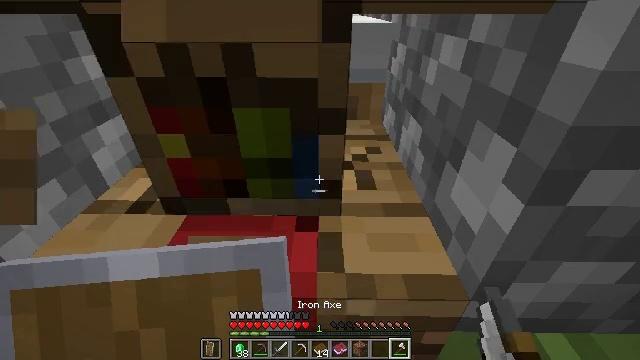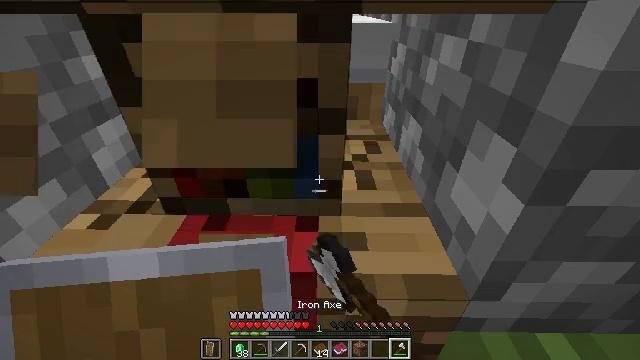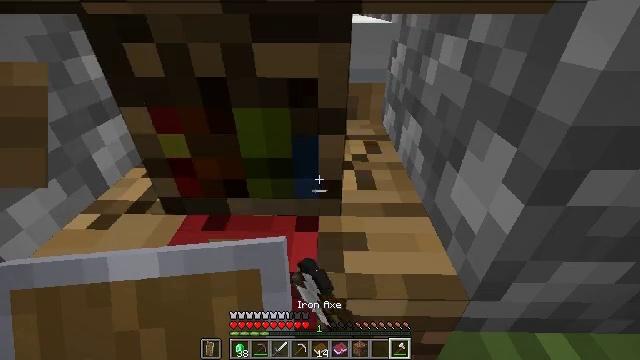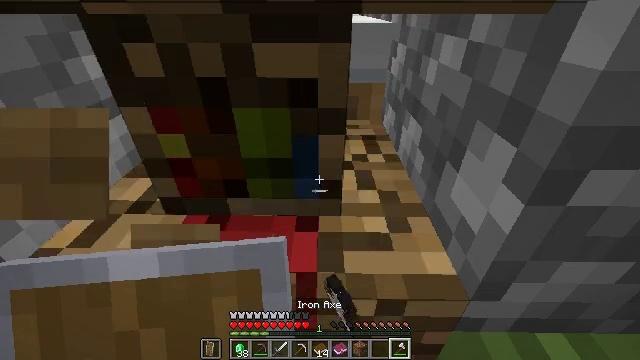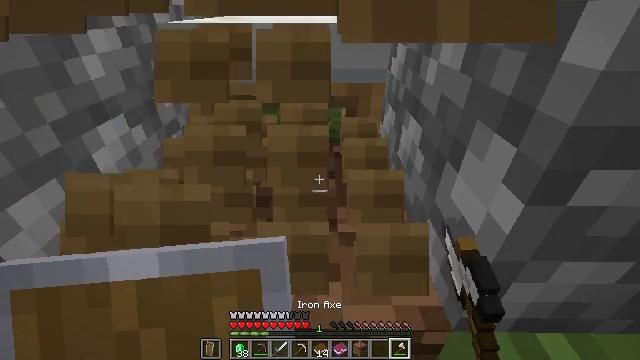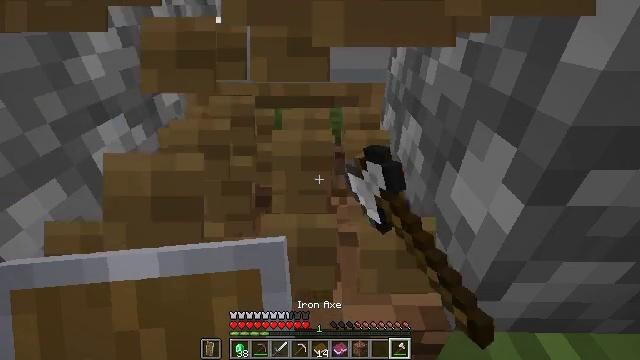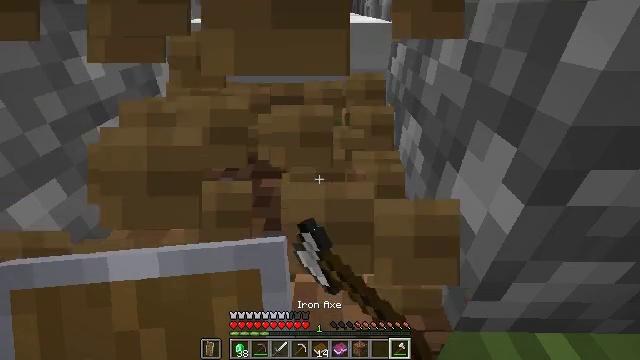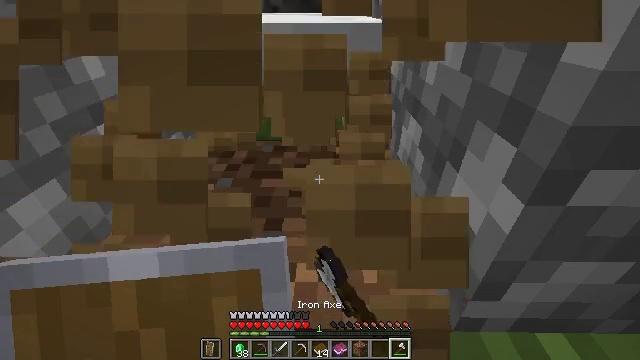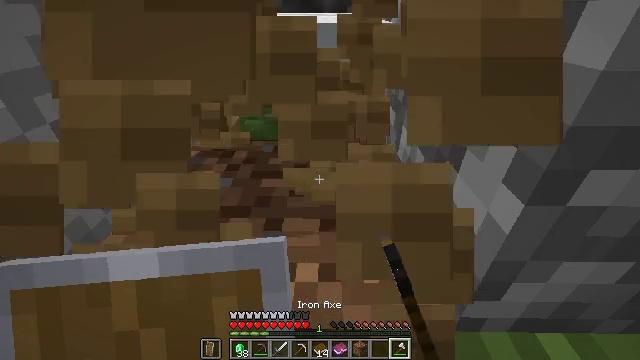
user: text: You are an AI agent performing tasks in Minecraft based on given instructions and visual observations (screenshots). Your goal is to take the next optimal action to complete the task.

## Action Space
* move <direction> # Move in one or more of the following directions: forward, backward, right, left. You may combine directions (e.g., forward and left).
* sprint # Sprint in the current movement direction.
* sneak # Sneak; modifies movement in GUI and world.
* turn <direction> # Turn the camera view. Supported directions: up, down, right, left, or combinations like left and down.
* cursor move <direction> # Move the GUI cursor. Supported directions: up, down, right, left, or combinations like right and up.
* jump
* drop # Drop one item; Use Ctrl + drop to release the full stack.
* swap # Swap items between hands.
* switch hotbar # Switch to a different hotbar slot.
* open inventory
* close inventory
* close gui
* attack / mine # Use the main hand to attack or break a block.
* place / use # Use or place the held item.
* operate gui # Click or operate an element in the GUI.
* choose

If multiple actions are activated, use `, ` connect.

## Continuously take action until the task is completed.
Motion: motion action
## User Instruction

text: Mine the lectern.
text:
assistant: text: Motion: attack / mine
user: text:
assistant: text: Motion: attack / mine
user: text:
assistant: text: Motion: attack / mine
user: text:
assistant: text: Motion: attack / mine
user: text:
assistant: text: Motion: attack / mine
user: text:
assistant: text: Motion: attack / mine
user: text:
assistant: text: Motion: attack / mine
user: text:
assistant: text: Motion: attack / mine
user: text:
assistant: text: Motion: no_op